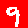
Digit: 9